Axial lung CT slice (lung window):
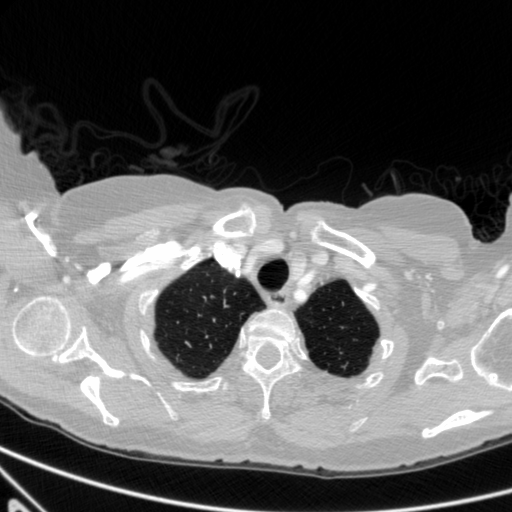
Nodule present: no